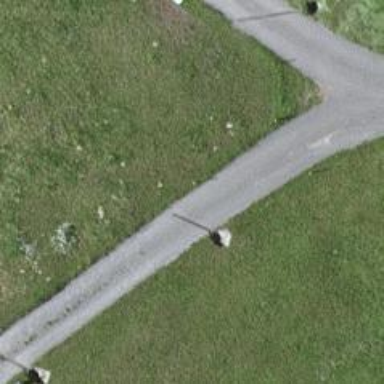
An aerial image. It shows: Service road with unpaved surface.